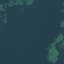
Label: SeaLake